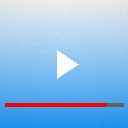
Screen state: on